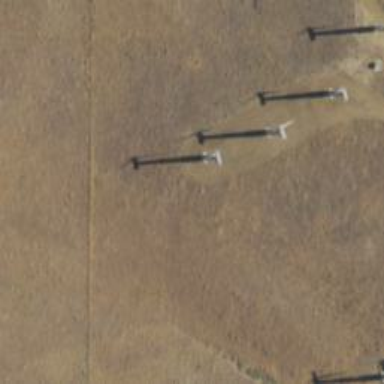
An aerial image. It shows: Wind power generator employing wind turbines.